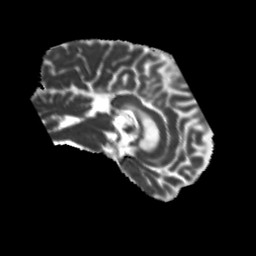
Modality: MD
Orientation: sagittal
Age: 72
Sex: male
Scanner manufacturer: siemens
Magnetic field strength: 3 T
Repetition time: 5.25 s
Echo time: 0.08 s